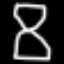
Label: hourglass